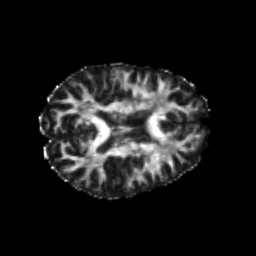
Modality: FA
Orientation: axial
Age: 20
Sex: female
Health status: healthy
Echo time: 0.074 s